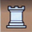
Piece: wR